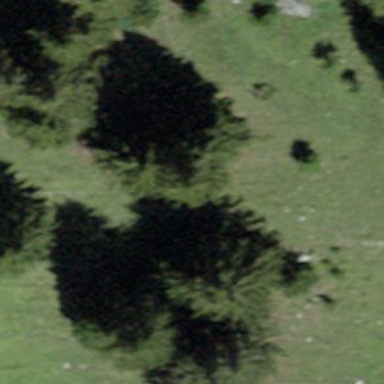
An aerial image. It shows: Forest area.